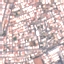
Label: Residential